Question: I run the command:
'''
git commit -m 'initial commit'
git add .
'''
Then the screen gave me the information.

I think that the files were added to the remote cloud. But why I can't find them in my bitbucket account.
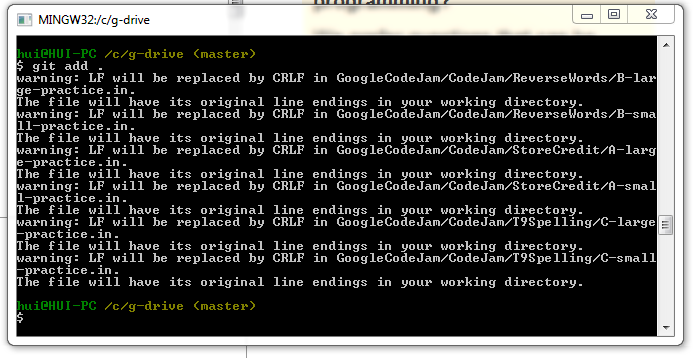
Answer: The order is not correct.
Modified files are not committed in this case.
You should add those files committing to BitBucket
'''
git add .
git commit -m 'initial commit'
'''
Study the guide for a better understanding.
<URL>